Question: I have a view based NSTableView and can't figure out how to work around a visual glitch where the currently selected row flickers while scrolling up or down with the arrow keys.

The selected row should appear 'glued' to either the top or bottom of the view, depending on scroll direction. The Finder shows this correct behavior in list view but a regular table view seems to not behave this way out of the box. I'm confused as to why that is and see no obvious way to circumvent it. Can anybody point me to possible causes / solutions?
A cell based NSTableView behaves in the desired way by default, so this is presumably a bug specific to the view based implementation. I don't want to use a cell based table for unrelated reasons though.
I've tried making the table view's parent view layer backed, as well as intercepting the up / down arrow keystrokes to do my own scrolling, but so far I haven't been able to eliminate the flickering.
I've created a small <URL> that reproduces the issue.
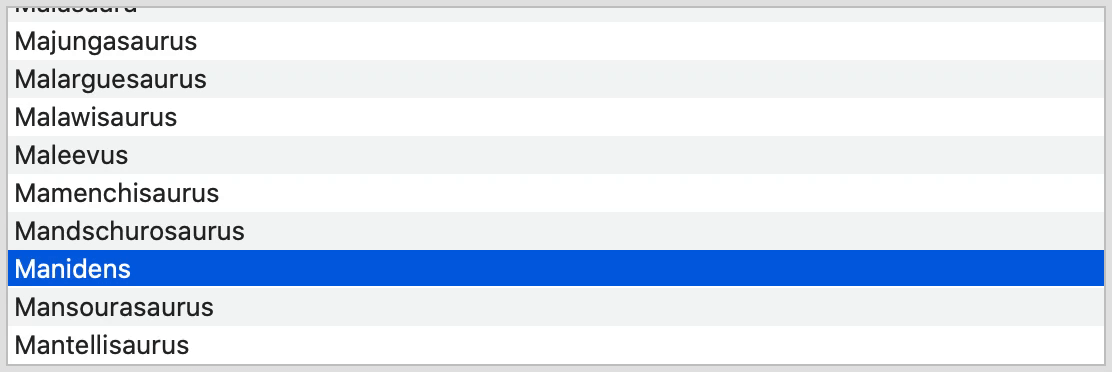
Answer: It looks like the selection changes and the old and new selected rows are redrawn. Next the selected row is animated up/down. Disabling scroll animation fixes the issue. Scroll animation can be disabled by subclassing 'NSClipView' and overriding 'scroll(to:)'.
'''
override func scroll(to newOrigin: NSPoint) {
setBoundsOrigin(newOrigin)
}
'''
It might have some side effects.
Copied from zrzka's solution, with some adjustments. Scroll animation is temporarily disabled when using the up arrow or down arrow key.
'''
class TableView: NSTableView {
override func keyDown(with event: NSEvent) {
if let clipView = enclosingScrollView?.contentView as? ClipView,
(125...126).contains(event.keyCode) && // down arrow and up arrow
event.modifierFlags.intersection([.option, .shift]).isEmpty {
clipView.isScrollAnimationEnabled = false
super.keyDown(with: event)
clipView.isScrollAnimationEnabled = true
}
else {
super.keyDown(with: event)
}
}
}
class ClipView: NSClipView {
var isScrollAnimationEnabled: Bool = true
override func scroll(to newOrigin: NSPoint) {
if isScrollAnimationEnabled {
super.scroll(to: newOrigin)
} else {
setBoundsOrigin(newOrigin)
documentView?.enclosingScrollView?.flashScrollers()
}
}
}
'''